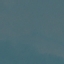
Land use / land cover class: SeaLake